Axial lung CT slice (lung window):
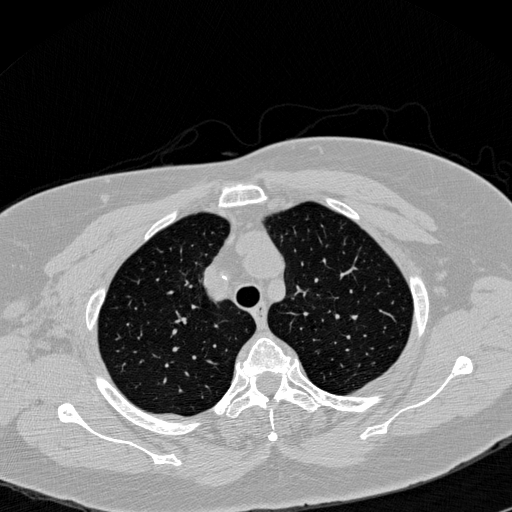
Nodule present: no